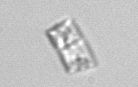
Label: Bacillariophyceae_morphotype1